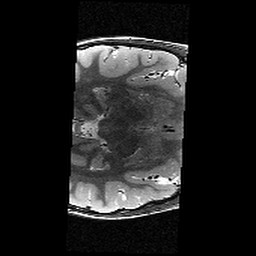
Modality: T2w
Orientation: axial
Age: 12
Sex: female
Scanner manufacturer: siemens
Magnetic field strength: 3 T
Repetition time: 9.23 s
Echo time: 0.067 s